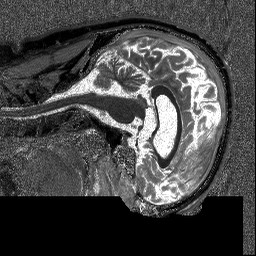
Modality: T1map
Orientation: sagittal
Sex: male